Question: I'm trying to create an NSImage from a CGImage, but keep on getting these errors. I've followed the <URL>
and I've tried to use the hints in xcode.

'''
import Cocoa
import AppKit
import CoreGraphics
let image = NSImage(named:"image")
if let image = image {
var imageRect:CGRect = CGRectMake(0, 0, image.size.width, image.size.height)
var imageRef = image.CGImageForProposedRect(&imageRect, context: nil, hints: nil)
var leftImageRect:CGRect = CGRectMake(0, 0, image.size.width/2.0, image.size.height)
var leftImageRef = image.CGImageForProposedRect(&imageRect, context: nil, hints: nil)
var leftImage = NSImage(CGImage:leftImageRef, size:NSZeroSize)
var rightImageRect:CGRect = CGRectMake(image.size.width/2.0, 0, image.size.width/2.0, image.size.height)
var rightImageRef = image.CGImageForProposedRect(&imageRect, context: nil, hints: nil)
var rightImage = NSImage(CGImage:rightImageRef)
var testImage = NSImage(CGImage:rightImageRef, flipped:)
}
'''
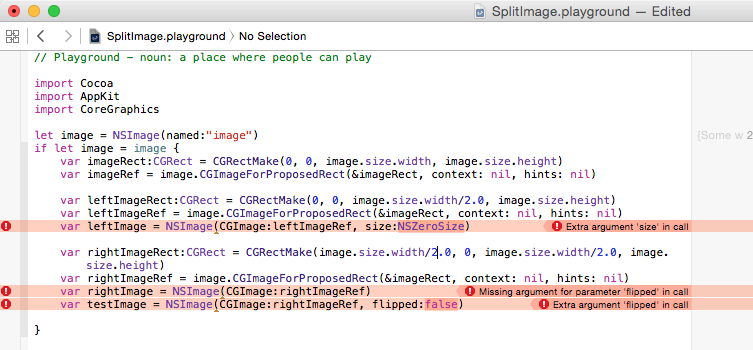
Answer: It is because 'leftImageRef' is a CGImage. It is an 'Unmanaged<CGImage>?'. You need to unwrap it and provide memory management before you can work with it.
If you say 'leftImageRef!.takeUnretainedValue()' you will get a CGImage. (The forced unwrapping should be safe, but if you are worried that this NSImage might not be able to draw, you can of course unwrap more carefully.)